Question: Basically I am having two problems with C#.NET MDI. You can download VS2010 solution which reproduces bugs <URL>.
1) When programmatically hiding and showing again a maximized child form, it is not maximized properly again and becomes neither maximized or in normal state.
'''
childForm = new Form();
childForm.Text = "Child Form";
childForm.MdiParent = this;
...
private void showButton_Click(object sender, EventArgs e)
{
childForm.Visible = true;
}
...
private void hideButton_Click(object sender, EventArgs e)
{
childForm.Visible = false;
}
'''
When child form is maximized, then programicaly hidden and shown again, it becomes something like this (please notice the menu bar - child form's control box appears, but child form is not maximized):

At this stage, child form cannot be moved around. However, I found a workaround for that, simply by showing and hiding a dummy child form, which forces the actual child form to become properly maximized. But this makes MDI area to flicker. Tried Invalidate, Refresh, Update methods, but they don't help. Maybe there are other workarounds to overcome this bug and not to make MDI area flicker with dummy child form?
'''
private void workaround1Button_Click(object sender, EventArgs e)
{
dummyForm.Visible = true;
dummyForm.Visible = false;
}
'''
2) When child form is maximized, the icon of the child form is displayed on menu bar. However, if you have to change the icon while the child form is maximized, the icon on the menu bar is not being refreshed (see the image above). I found a workaround for that too, which basically hides and shows menu bar. Icon gets refreshed, but it makes everything below menu bar to flicker. Tried Invalidate, Refresh, Update methods, but they don't help. Is there any other way to make menu bar to refresh the child form's icon?
'''
private void workaround2Button_Click(object sender, EventArgs e)
{
menuStrip.Visible = false;
menuStrip.Visible = true;
}
'''
---
Also I noticed that when parent form is in normal window state mode (not maximized) and you change the width or height of the form by 1 pixel, child form becomes maximized as it should be and child form's icon on menu bar gets refreshed properly and you don't need other workaround I described above. If I change the size of the form programicaly, form flickers by 1 pixel and I cannot do that, when parent form is maximized. Is there any way how I could invoke the repaint/refresh functionality which is called when you resize a form and which makes child form become maximized properly and the icon on the menu bar refreshed?
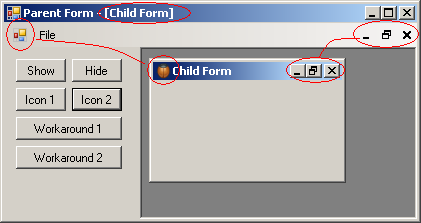
Answer: Found a way how to come around those bugs.
First of all you need to suspend painting for a form and its children. I found a very helpful thread <URL>, which describes how to do it.
After suspending painting, you need call UpdateBounds method of the control and increase ClientRectangle Width or Height by one and then decrease it back to the same value it was before. This invokes layout functionality which makes everything to update/repaint. Last step is to enable painting. Not very nice solution I guess, but it works.
'''
StopDrawing();
UpdateBounds(Location.X, Location.Y, Width, Height, ClientRectangle.Width, ClientRectangle.Height + 1);
UpdateBounds(Location.X, Location.Y, Width, Height, ClientRectangle.Width, ClientRectangle.Height - 1);
StartDrawing();
'''
---
I find suspending painting very helpful not only for working around those two bugs, but also in general to make GUI work more smoothly. I guess this can help to remove any kind of flickering. However, this solution requires P/Invokes, which should be avoided in general.